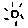
Label: sun